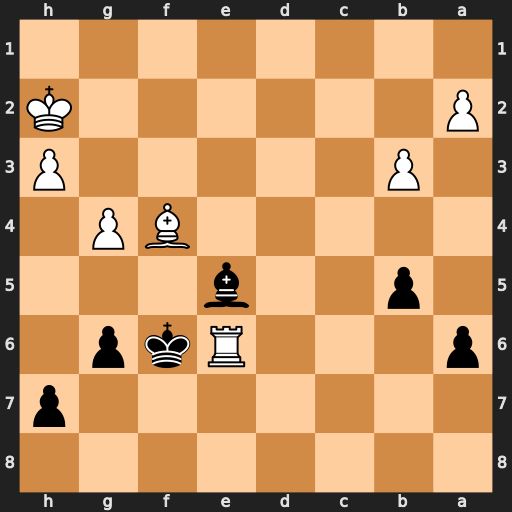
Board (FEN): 8/7p/p3Rkp1/1p2b3/5BP1/1P5P/P6K/8
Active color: b
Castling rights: -
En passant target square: -
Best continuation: Kxe6 Bxe5 Kxe5